Field crop: maize
Growth stage: 2
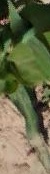
Species: maize